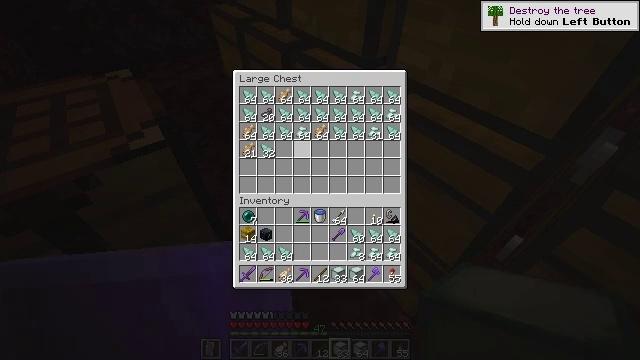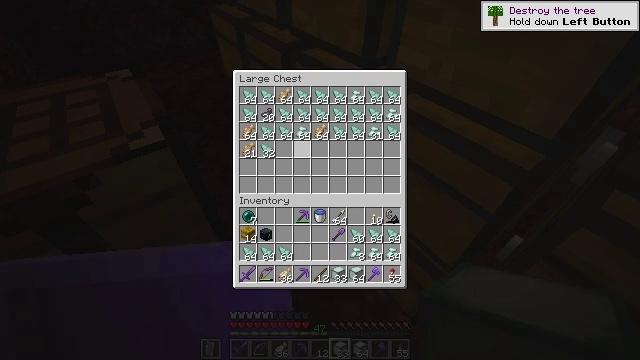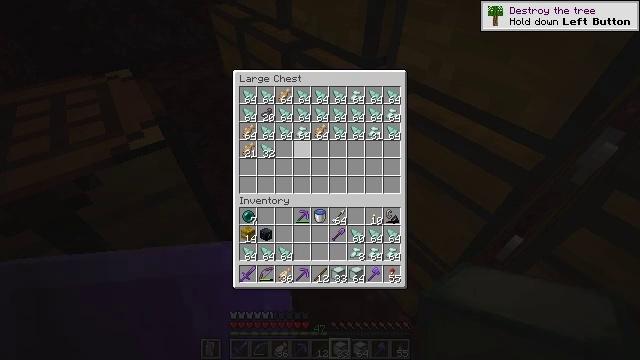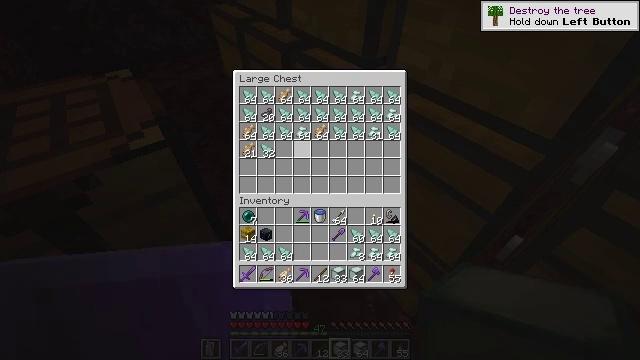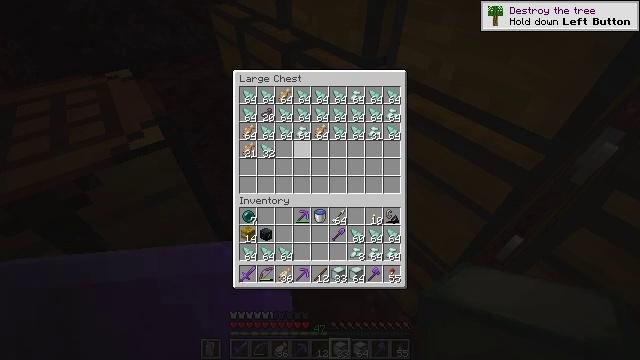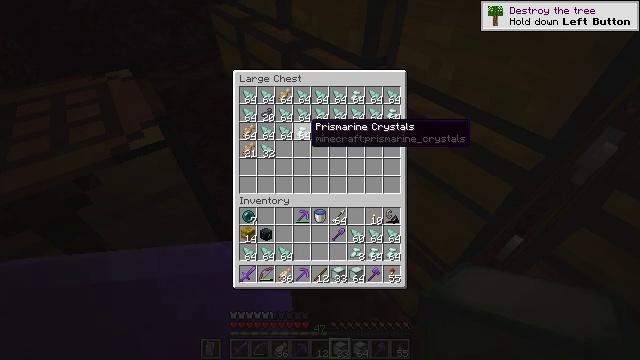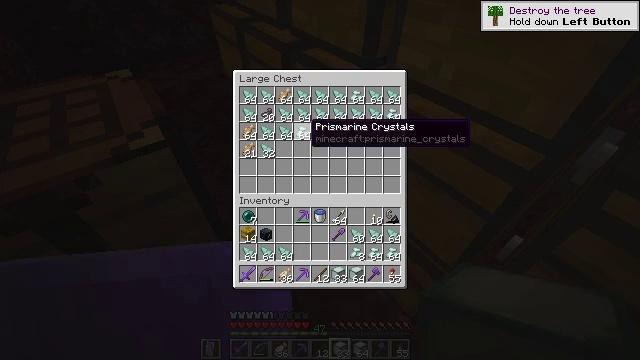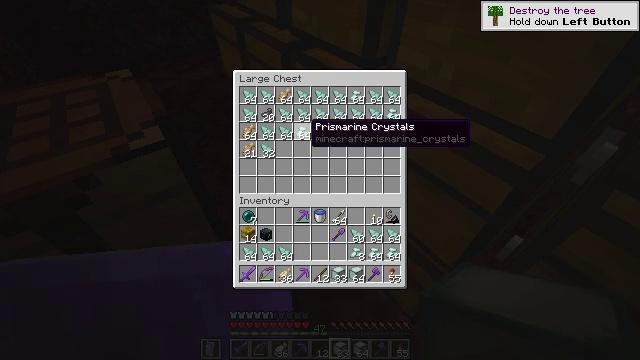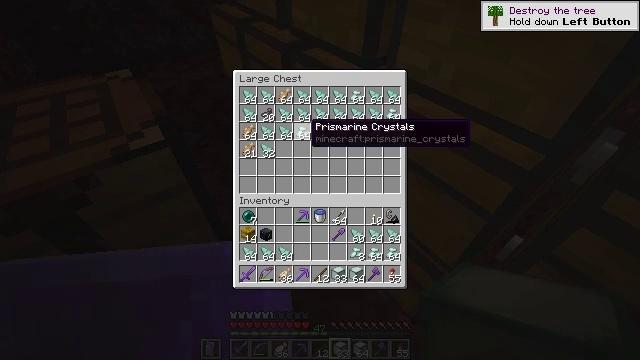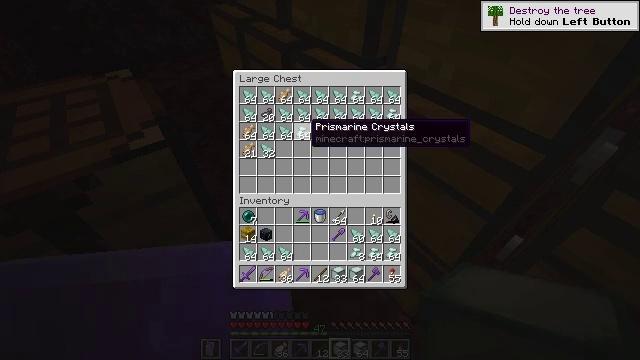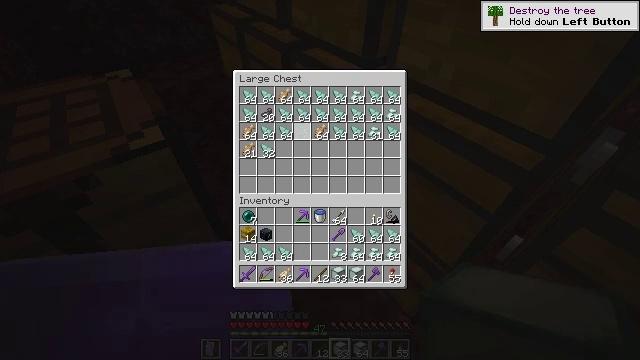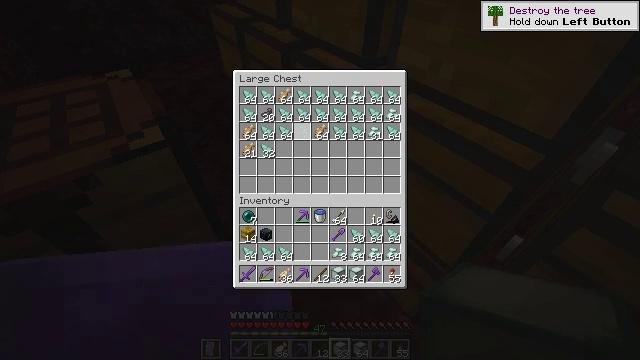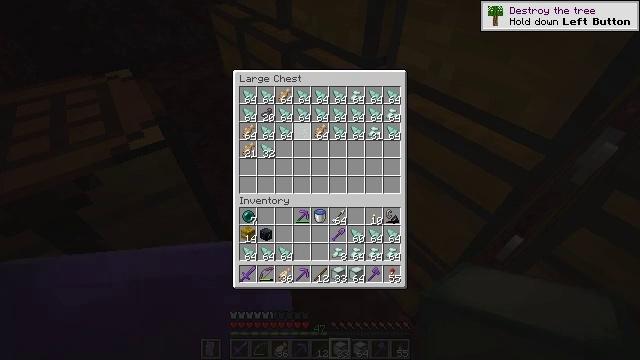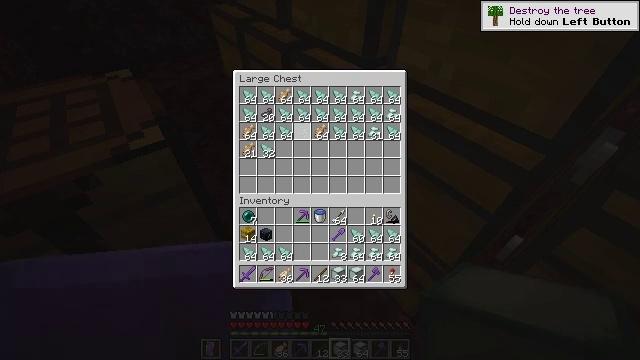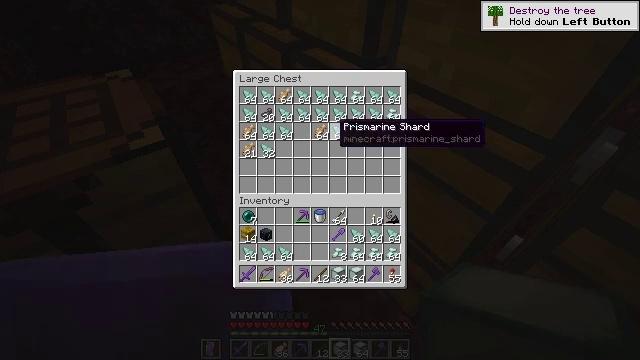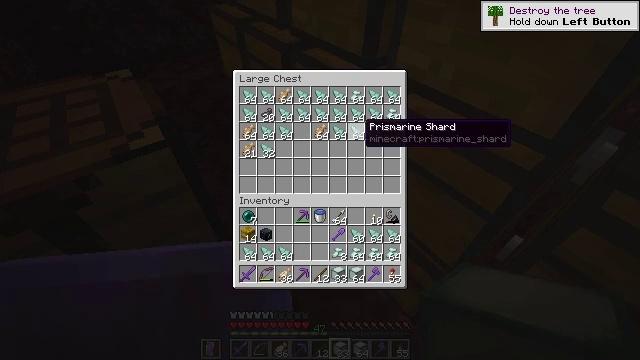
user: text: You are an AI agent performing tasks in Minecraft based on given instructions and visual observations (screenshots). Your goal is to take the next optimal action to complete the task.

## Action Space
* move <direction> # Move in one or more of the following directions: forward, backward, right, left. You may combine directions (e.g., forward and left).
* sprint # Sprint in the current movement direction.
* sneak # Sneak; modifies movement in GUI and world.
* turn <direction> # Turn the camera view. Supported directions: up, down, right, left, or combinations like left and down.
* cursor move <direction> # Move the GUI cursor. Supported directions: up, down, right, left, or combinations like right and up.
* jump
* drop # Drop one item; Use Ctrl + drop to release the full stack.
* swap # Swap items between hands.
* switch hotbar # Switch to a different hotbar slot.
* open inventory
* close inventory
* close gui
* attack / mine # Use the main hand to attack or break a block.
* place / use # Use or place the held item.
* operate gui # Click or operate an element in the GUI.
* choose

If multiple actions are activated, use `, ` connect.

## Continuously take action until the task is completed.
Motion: motion action
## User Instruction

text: Obtain a sea lantern through crafting.
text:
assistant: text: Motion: no_op
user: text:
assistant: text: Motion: no_op
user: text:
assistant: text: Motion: sneak
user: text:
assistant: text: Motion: sneak
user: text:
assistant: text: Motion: sneak, turn up
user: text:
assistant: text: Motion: sneak
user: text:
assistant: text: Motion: sneak
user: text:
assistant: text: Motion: sneak
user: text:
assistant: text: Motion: sneak
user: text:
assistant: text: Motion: sneak, attack / mine
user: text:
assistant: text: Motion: sneak, attack / mine
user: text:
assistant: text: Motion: sneak, attack / mine
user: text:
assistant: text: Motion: sneak
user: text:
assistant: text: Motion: sneak, turn right
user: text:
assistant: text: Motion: sneak, turn right
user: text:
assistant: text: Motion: sneak, turn right
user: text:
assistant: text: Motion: sneak
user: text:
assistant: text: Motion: sneak
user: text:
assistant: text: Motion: sneak
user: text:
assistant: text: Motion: sneak
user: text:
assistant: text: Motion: sneak
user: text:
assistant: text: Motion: sneak
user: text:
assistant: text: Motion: sneak
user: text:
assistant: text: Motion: sneak
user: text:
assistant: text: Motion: sneak
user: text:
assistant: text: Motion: sneak
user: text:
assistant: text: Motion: sneak
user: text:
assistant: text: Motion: sneak
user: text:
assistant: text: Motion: sneak
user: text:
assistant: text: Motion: sneak